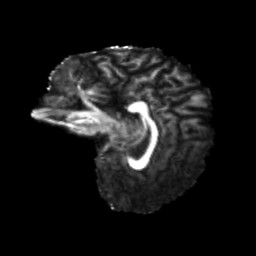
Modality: FA
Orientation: sagittal
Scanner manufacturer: siemens
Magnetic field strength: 3 T
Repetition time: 4 s
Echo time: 0.0594 s